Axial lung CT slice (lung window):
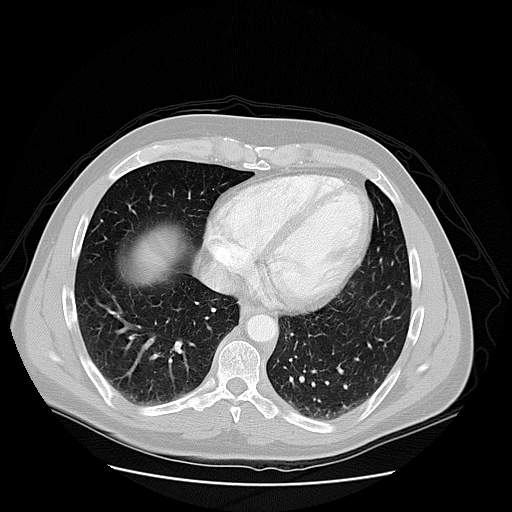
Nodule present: no